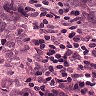
Metastatic tissue present: yes